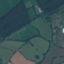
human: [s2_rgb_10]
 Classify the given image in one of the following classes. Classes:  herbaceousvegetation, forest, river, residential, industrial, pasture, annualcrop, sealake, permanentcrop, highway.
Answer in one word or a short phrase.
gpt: Pasture